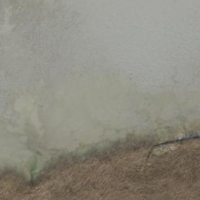
EUNIS habitat code: 14
Species observed at this site:
Numenius arquata
Tachybaptus ruficollis
Corvus corone
Fulica atra
Anas crecca
Buteo buteo
Chroicocephalus ridibundus
Cygnus columbianus
Phylloscopus collybita
Cygnus olor
Ardea alba
Castor fiber
Erithacus rubecula
Picus viridis
Anas acuta
Mergus serrator
Sus scrofa
Anas platyrhynchos
Sturnus vulgaris
Aythya ferina
Fringilla coelebs
Tadorna tadorna
Circus aeruginosus
Phalacrocorax carbo
Mareca strepera
Delphinium consolida
Mergus merganser
Regulus regulus
Anser anser
Motacilla alba